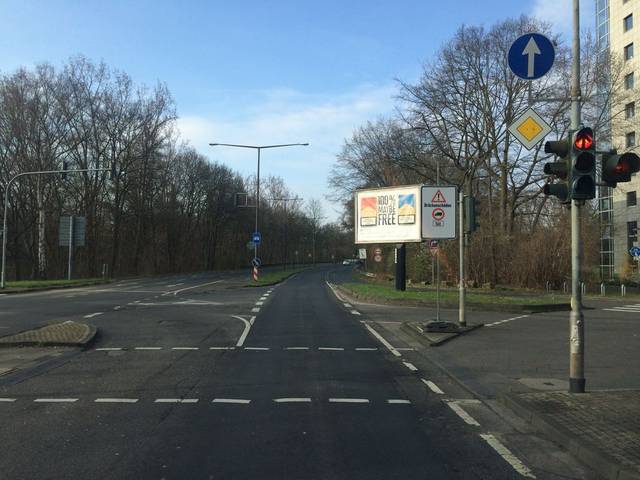
Region: Germany
Coordinates: 50.932, 6.989